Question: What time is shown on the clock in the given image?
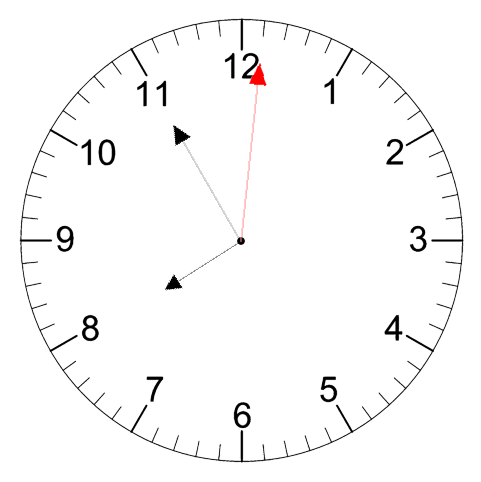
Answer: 07:55:01